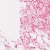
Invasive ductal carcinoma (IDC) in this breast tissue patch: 0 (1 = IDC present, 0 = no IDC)